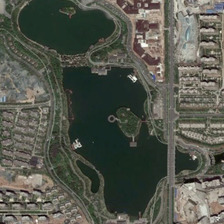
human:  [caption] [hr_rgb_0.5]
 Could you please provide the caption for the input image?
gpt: the lake is dark green and green trees around .

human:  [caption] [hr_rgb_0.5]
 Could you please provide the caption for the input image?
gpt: a house is on the island and a ferris wheel is in the park .

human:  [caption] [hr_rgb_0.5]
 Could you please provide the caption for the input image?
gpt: there is a lake in the beautiful park .

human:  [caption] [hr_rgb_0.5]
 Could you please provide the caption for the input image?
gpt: two islands in the lake surrounded by green trees .

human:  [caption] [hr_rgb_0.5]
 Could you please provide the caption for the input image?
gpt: two islands in the lake surrounded by green trees .